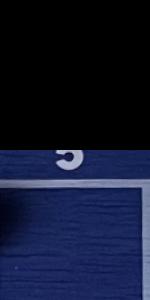
Label: Empty